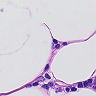
Metastatic tissue present: no